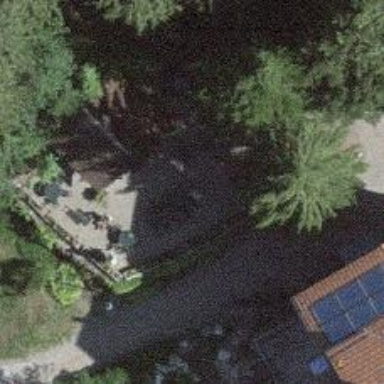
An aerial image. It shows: Cafe located inside building.